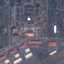
Label: Industrial